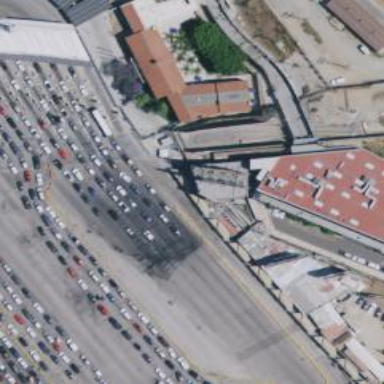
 specifically the US-Mexico border fence."